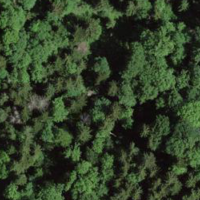
EUNIS habitat code: 44
Species observed at this site:
Allium ursinum
Lysimachia nemorum
Corvus corone
Lophophanes cristatus
Troglodytes troglodytes
Fringilla coelebs
Regulus ignicapilla
Aegithalos caudatus
Buteo buteo
Sylvia atricapilla
Spinus spinus
Strix aluco
Turdus merula
Poecile palustris
Parus major
Erithacus rubecula
Hirundo rustica
Milvus milvus
Pica pica
Certhia familiaris
Sitta europaea
Garrulus glandarius
Regulus regulus
Veronica montana
Oxalis acetosella
Fragaria vesca
Falco tinnunculus
Corvus corax
Periparus ater